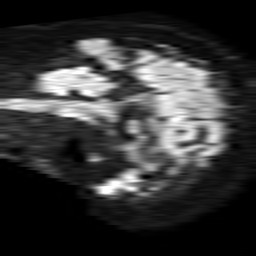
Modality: TRACE
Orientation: sagittal
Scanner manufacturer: philips
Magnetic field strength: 1.5 T
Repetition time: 4.6 s
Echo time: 0.08517 s